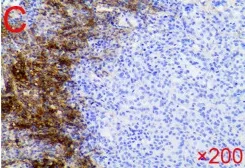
The IHC of the patient's sample. (C) The test result of the patient. IHC, immunohistochemistry.
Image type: pathology (immunostaining)